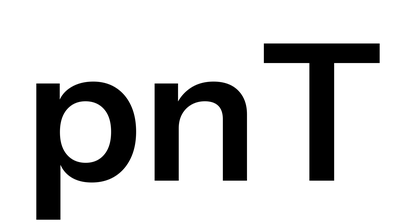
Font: InstrumentSans_SemiBold